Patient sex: F
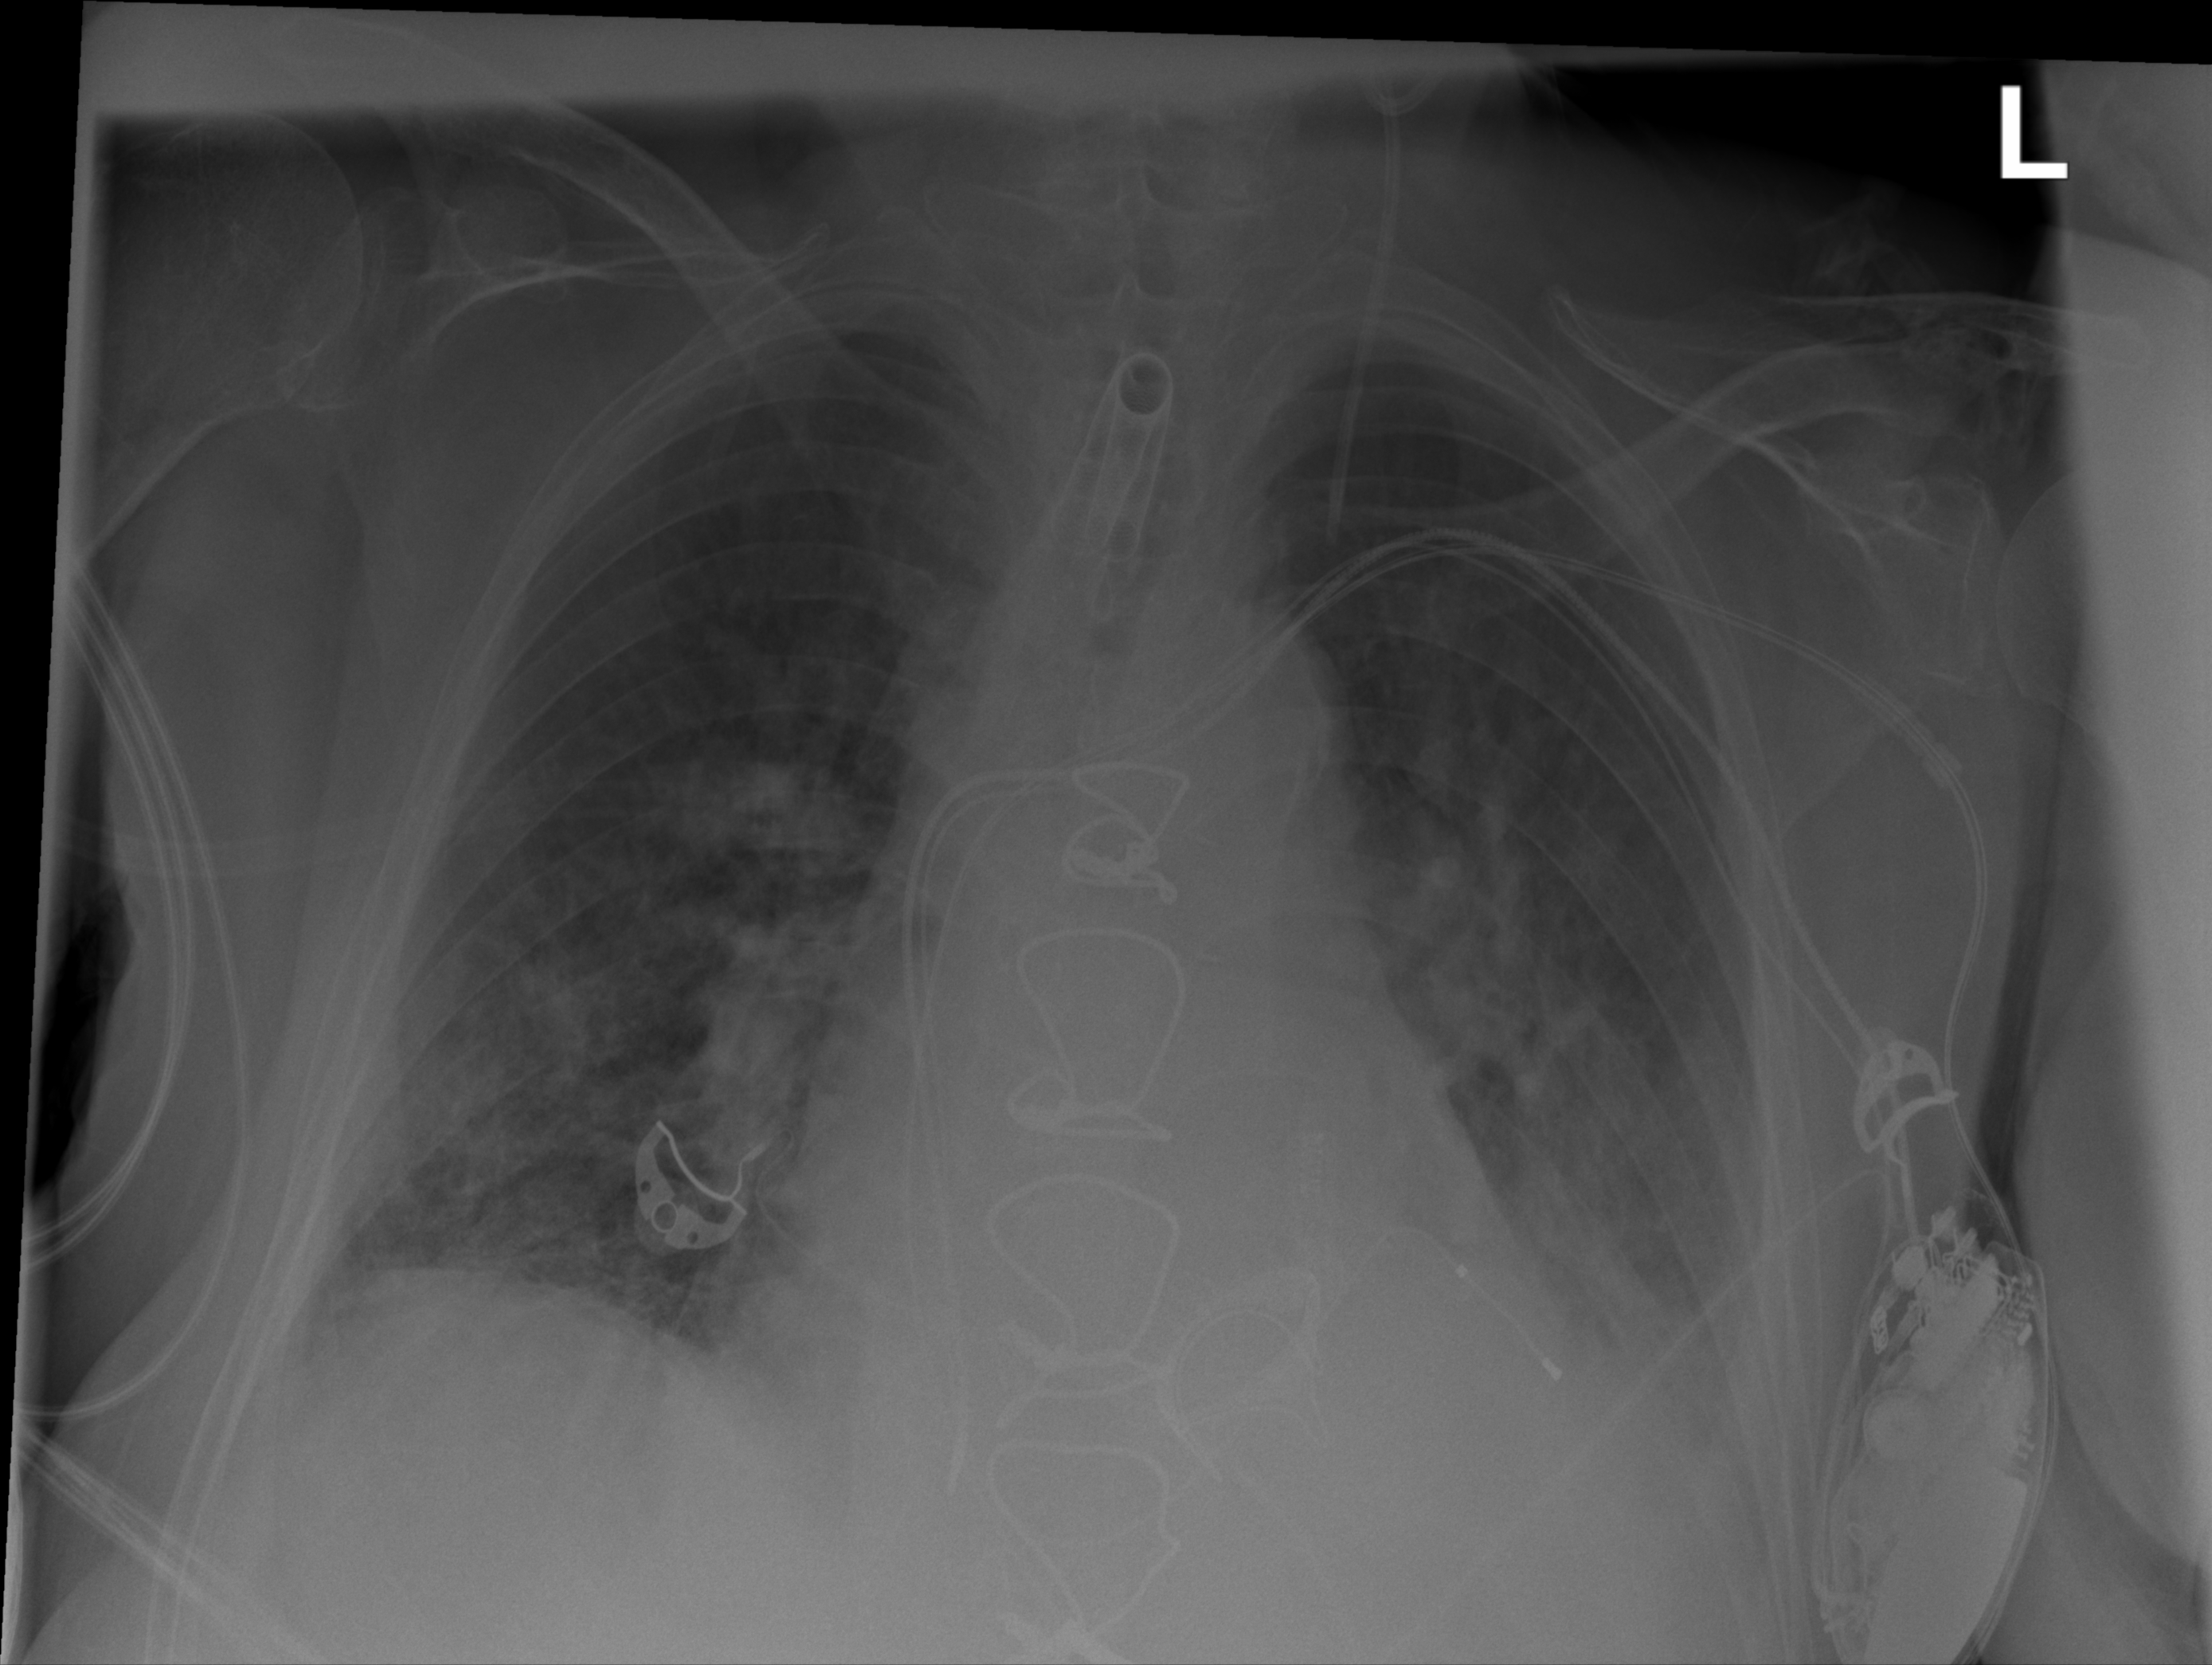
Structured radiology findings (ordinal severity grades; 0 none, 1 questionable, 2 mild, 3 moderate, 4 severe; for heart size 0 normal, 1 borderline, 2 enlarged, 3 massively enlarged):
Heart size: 2
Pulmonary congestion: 2
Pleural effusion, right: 0
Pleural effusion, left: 2
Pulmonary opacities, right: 0
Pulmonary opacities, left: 0
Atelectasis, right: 2
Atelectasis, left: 2